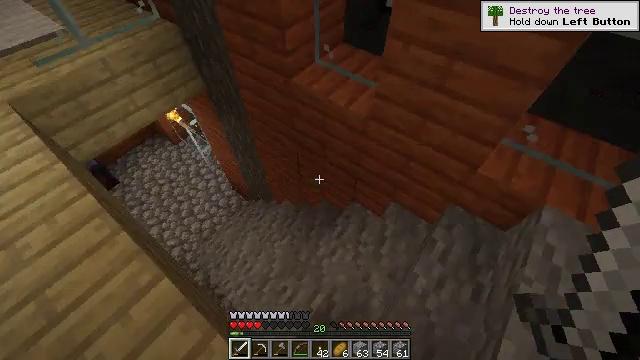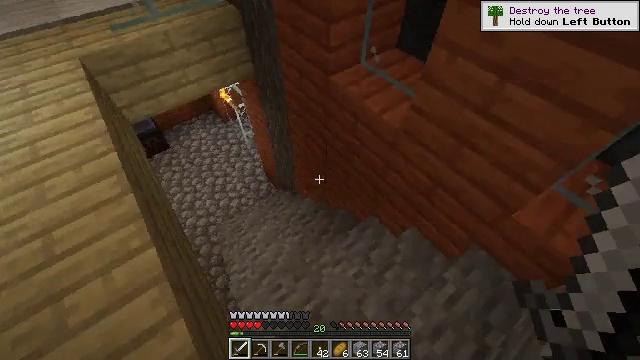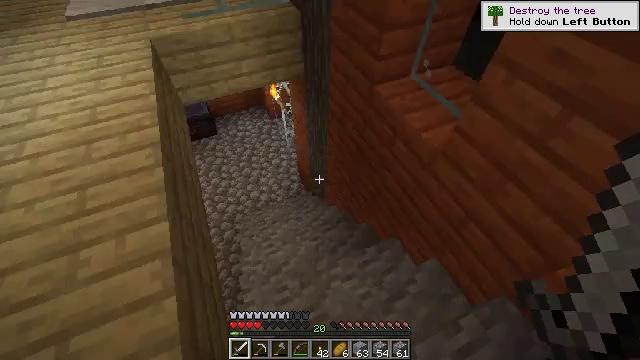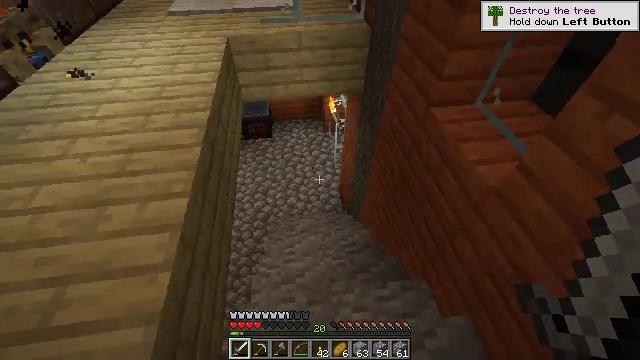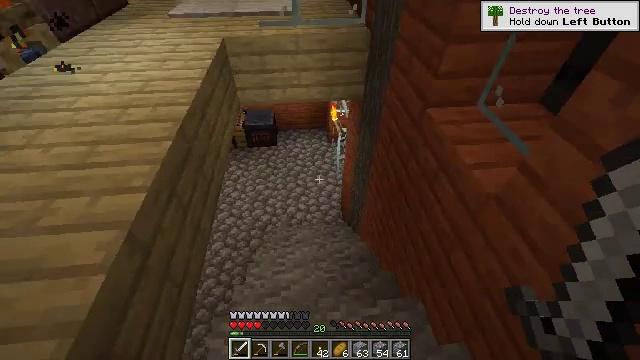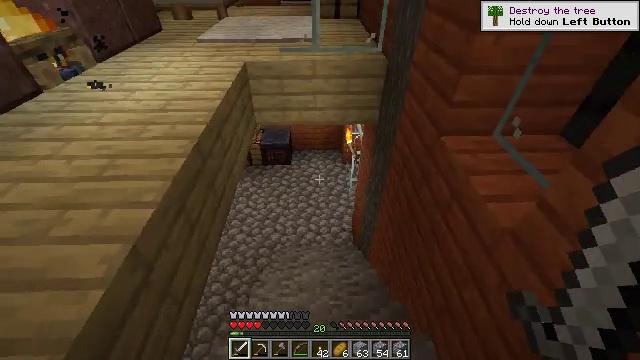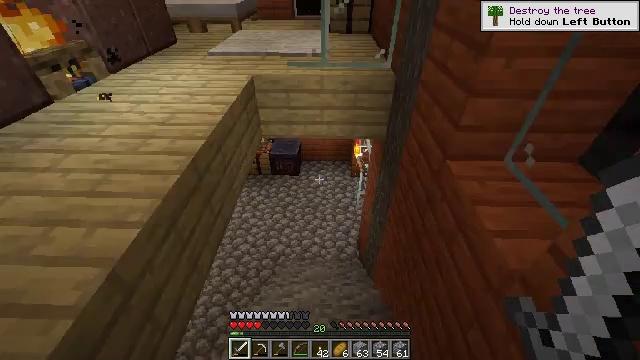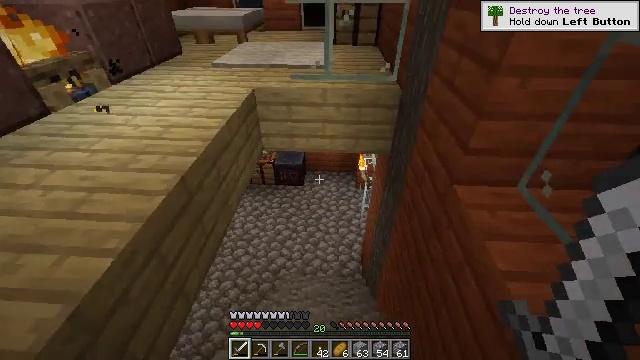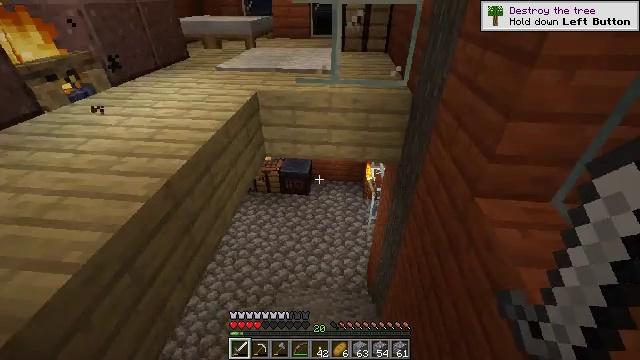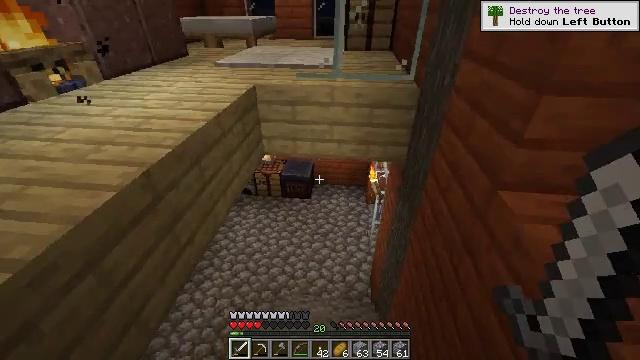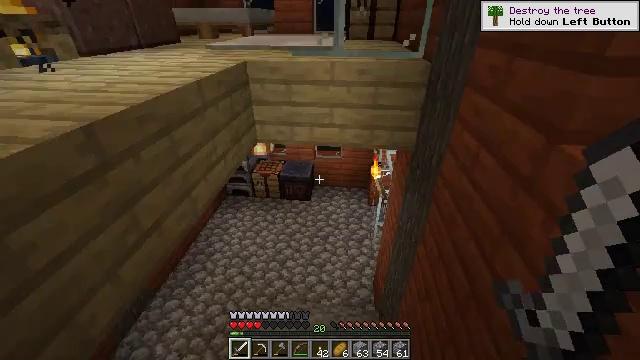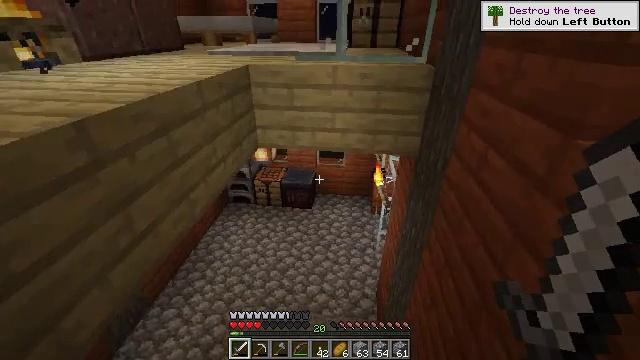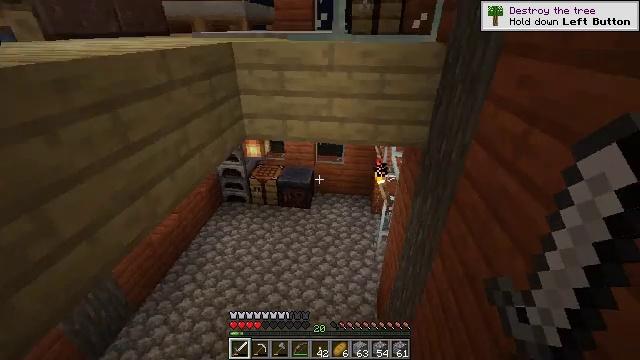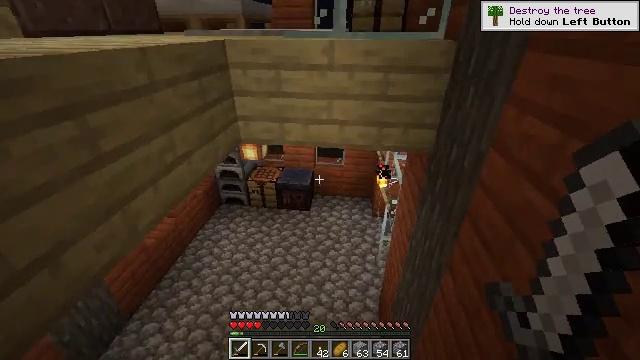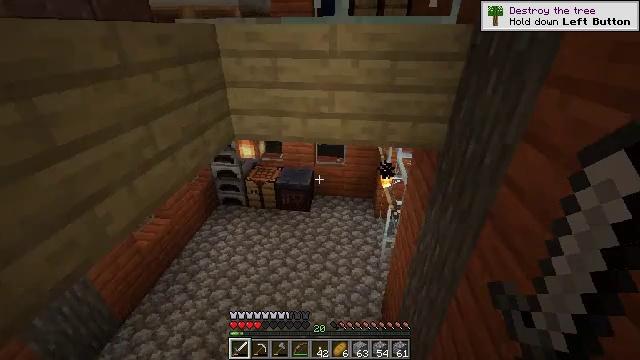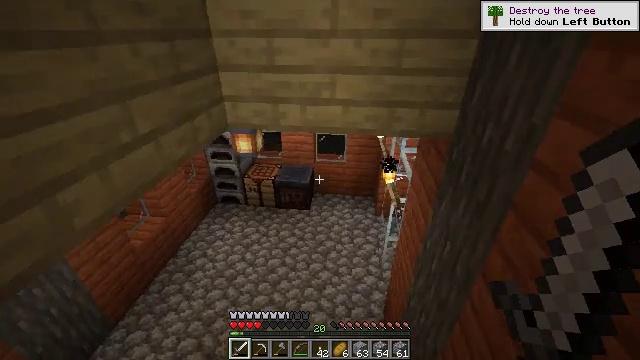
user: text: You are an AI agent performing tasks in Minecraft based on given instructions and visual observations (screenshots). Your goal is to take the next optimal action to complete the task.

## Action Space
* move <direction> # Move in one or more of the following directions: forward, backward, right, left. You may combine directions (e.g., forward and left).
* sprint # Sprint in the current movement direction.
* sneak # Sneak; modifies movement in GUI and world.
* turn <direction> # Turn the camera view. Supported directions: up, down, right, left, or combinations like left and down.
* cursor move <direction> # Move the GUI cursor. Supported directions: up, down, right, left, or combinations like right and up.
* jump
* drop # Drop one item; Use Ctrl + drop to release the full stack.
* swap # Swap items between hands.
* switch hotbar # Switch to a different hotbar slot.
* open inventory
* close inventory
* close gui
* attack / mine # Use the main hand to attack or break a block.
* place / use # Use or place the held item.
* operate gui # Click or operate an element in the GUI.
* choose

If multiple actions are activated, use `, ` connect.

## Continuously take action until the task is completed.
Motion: motion action
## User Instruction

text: Remove the birch pressure plate from the ground.
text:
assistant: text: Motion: move forward and move right, turn left
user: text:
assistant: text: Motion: move forward and move right, turn left and up
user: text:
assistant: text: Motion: move forward and move right, turn left and up
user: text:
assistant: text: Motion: move forward, turn left and up
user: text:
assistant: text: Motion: move forward, turn left and up
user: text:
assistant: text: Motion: move forward, turn left and up
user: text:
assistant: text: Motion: move forward, turn left and up
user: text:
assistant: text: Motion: move forward, turn left and up
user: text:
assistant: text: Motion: move forward, turn up
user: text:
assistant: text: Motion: move forward, turn up
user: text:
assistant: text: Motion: move forward, turn up
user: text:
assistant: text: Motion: move forward
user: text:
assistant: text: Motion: move forward
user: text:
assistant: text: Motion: move forward
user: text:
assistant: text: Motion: move forward
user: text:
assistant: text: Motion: move forward
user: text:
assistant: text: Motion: move forward
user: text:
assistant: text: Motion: move forward
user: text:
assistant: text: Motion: move forward and move left
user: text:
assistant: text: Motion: move forward and move left
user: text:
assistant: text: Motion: move forward and move left
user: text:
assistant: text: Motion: move forward and move left
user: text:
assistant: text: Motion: move forward and move left
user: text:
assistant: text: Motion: move forward and move left, turn right
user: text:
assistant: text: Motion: move forward and move left, turn right
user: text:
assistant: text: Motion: move forward and move left, turn right and down
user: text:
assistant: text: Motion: move forward and move left, turn right and up
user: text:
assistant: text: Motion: move forward and move left, turn right and up
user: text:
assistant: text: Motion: move forward and move left, turn right and up
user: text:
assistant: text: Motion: move forward and move left, turn right